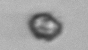
Label: Heterocapsa_rotundata